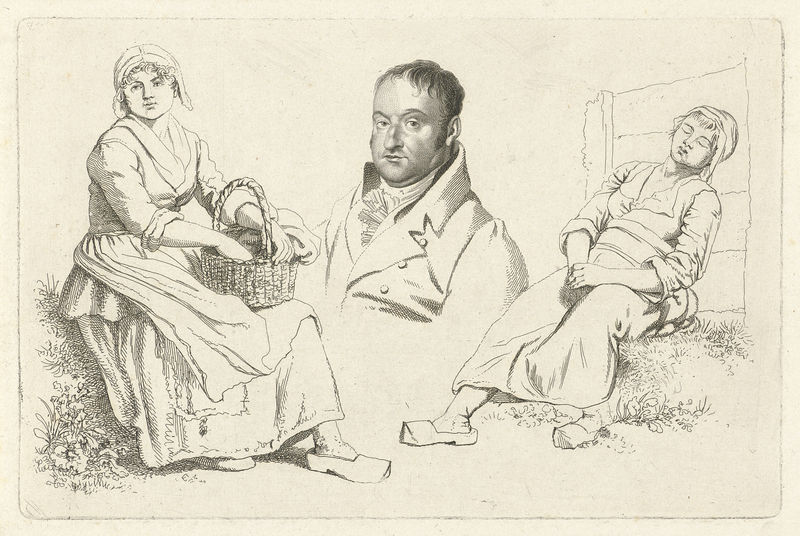
Titel: Portret van Daniel Vrijdag tussen twee boerinnen
Künstler: Jacob Ernst Marcus
Standort: Amsterdam
Institution: Rijksmuseum
Schlagwörter: mann, schlaf, frauen, mädchen, sitzen, frau, skizze, zeichnung, tuch, wiese, haube, rock, gesicht, holland, portrait, porträt, gatter, mantel, schürze, magd, schlafen, schlafend, studie, bäuerin, korb, tusche, uniform, wach, skizzen, schütze, holländer, holzschuhe, holzschuh, bäurin, mägd, enmann